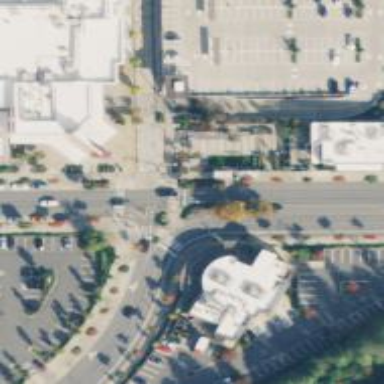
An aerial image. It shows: Footway located on traffic island.